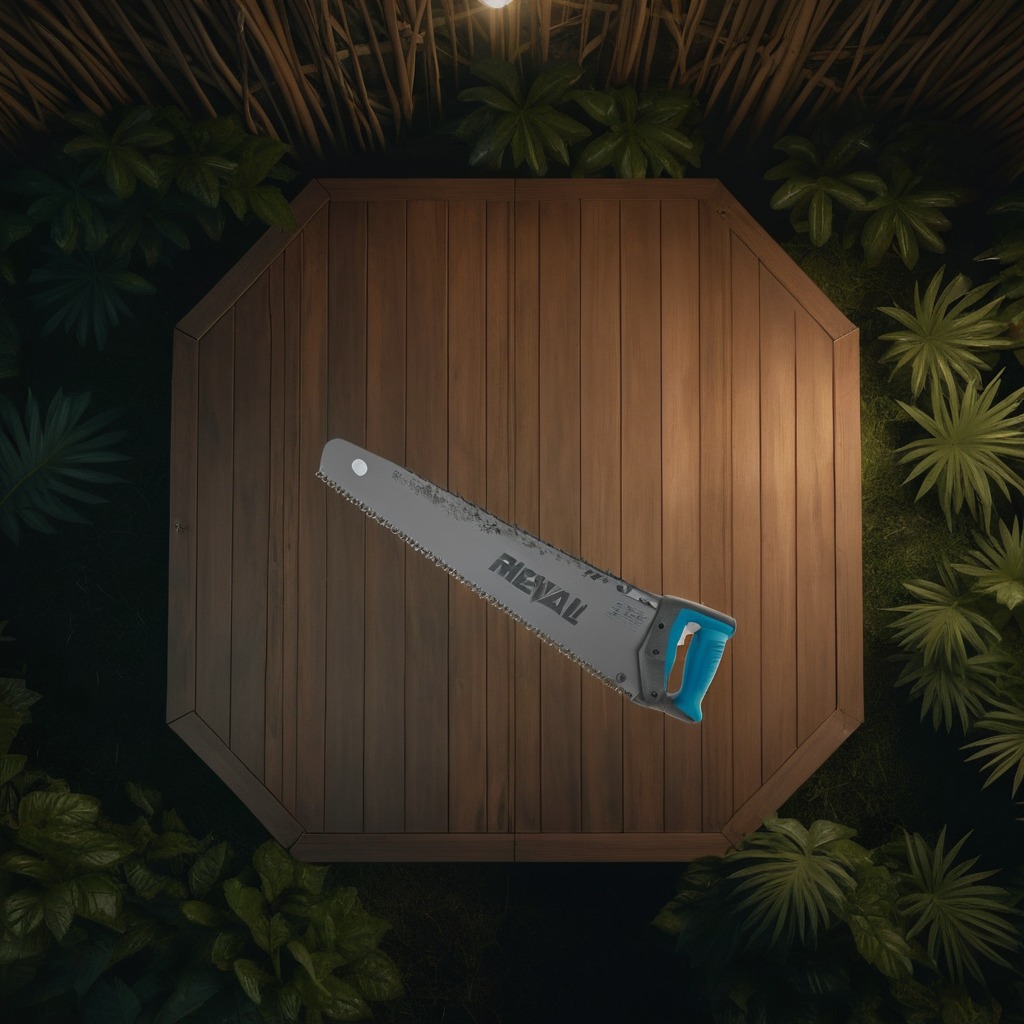
A metal saw is lying on a wooden table inside a jungle field workshop tent at night.